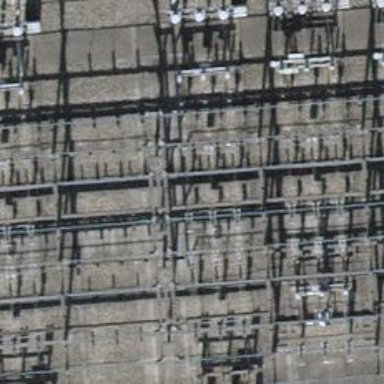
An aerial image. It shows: Power line with 3 cables. It uses busbar.